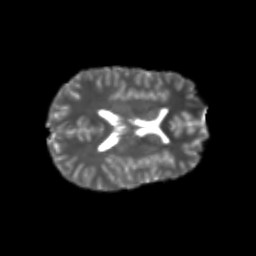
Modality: T2w
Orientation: axial
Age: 22
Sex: female
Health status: healthy
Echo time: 0.074 s